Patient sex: M
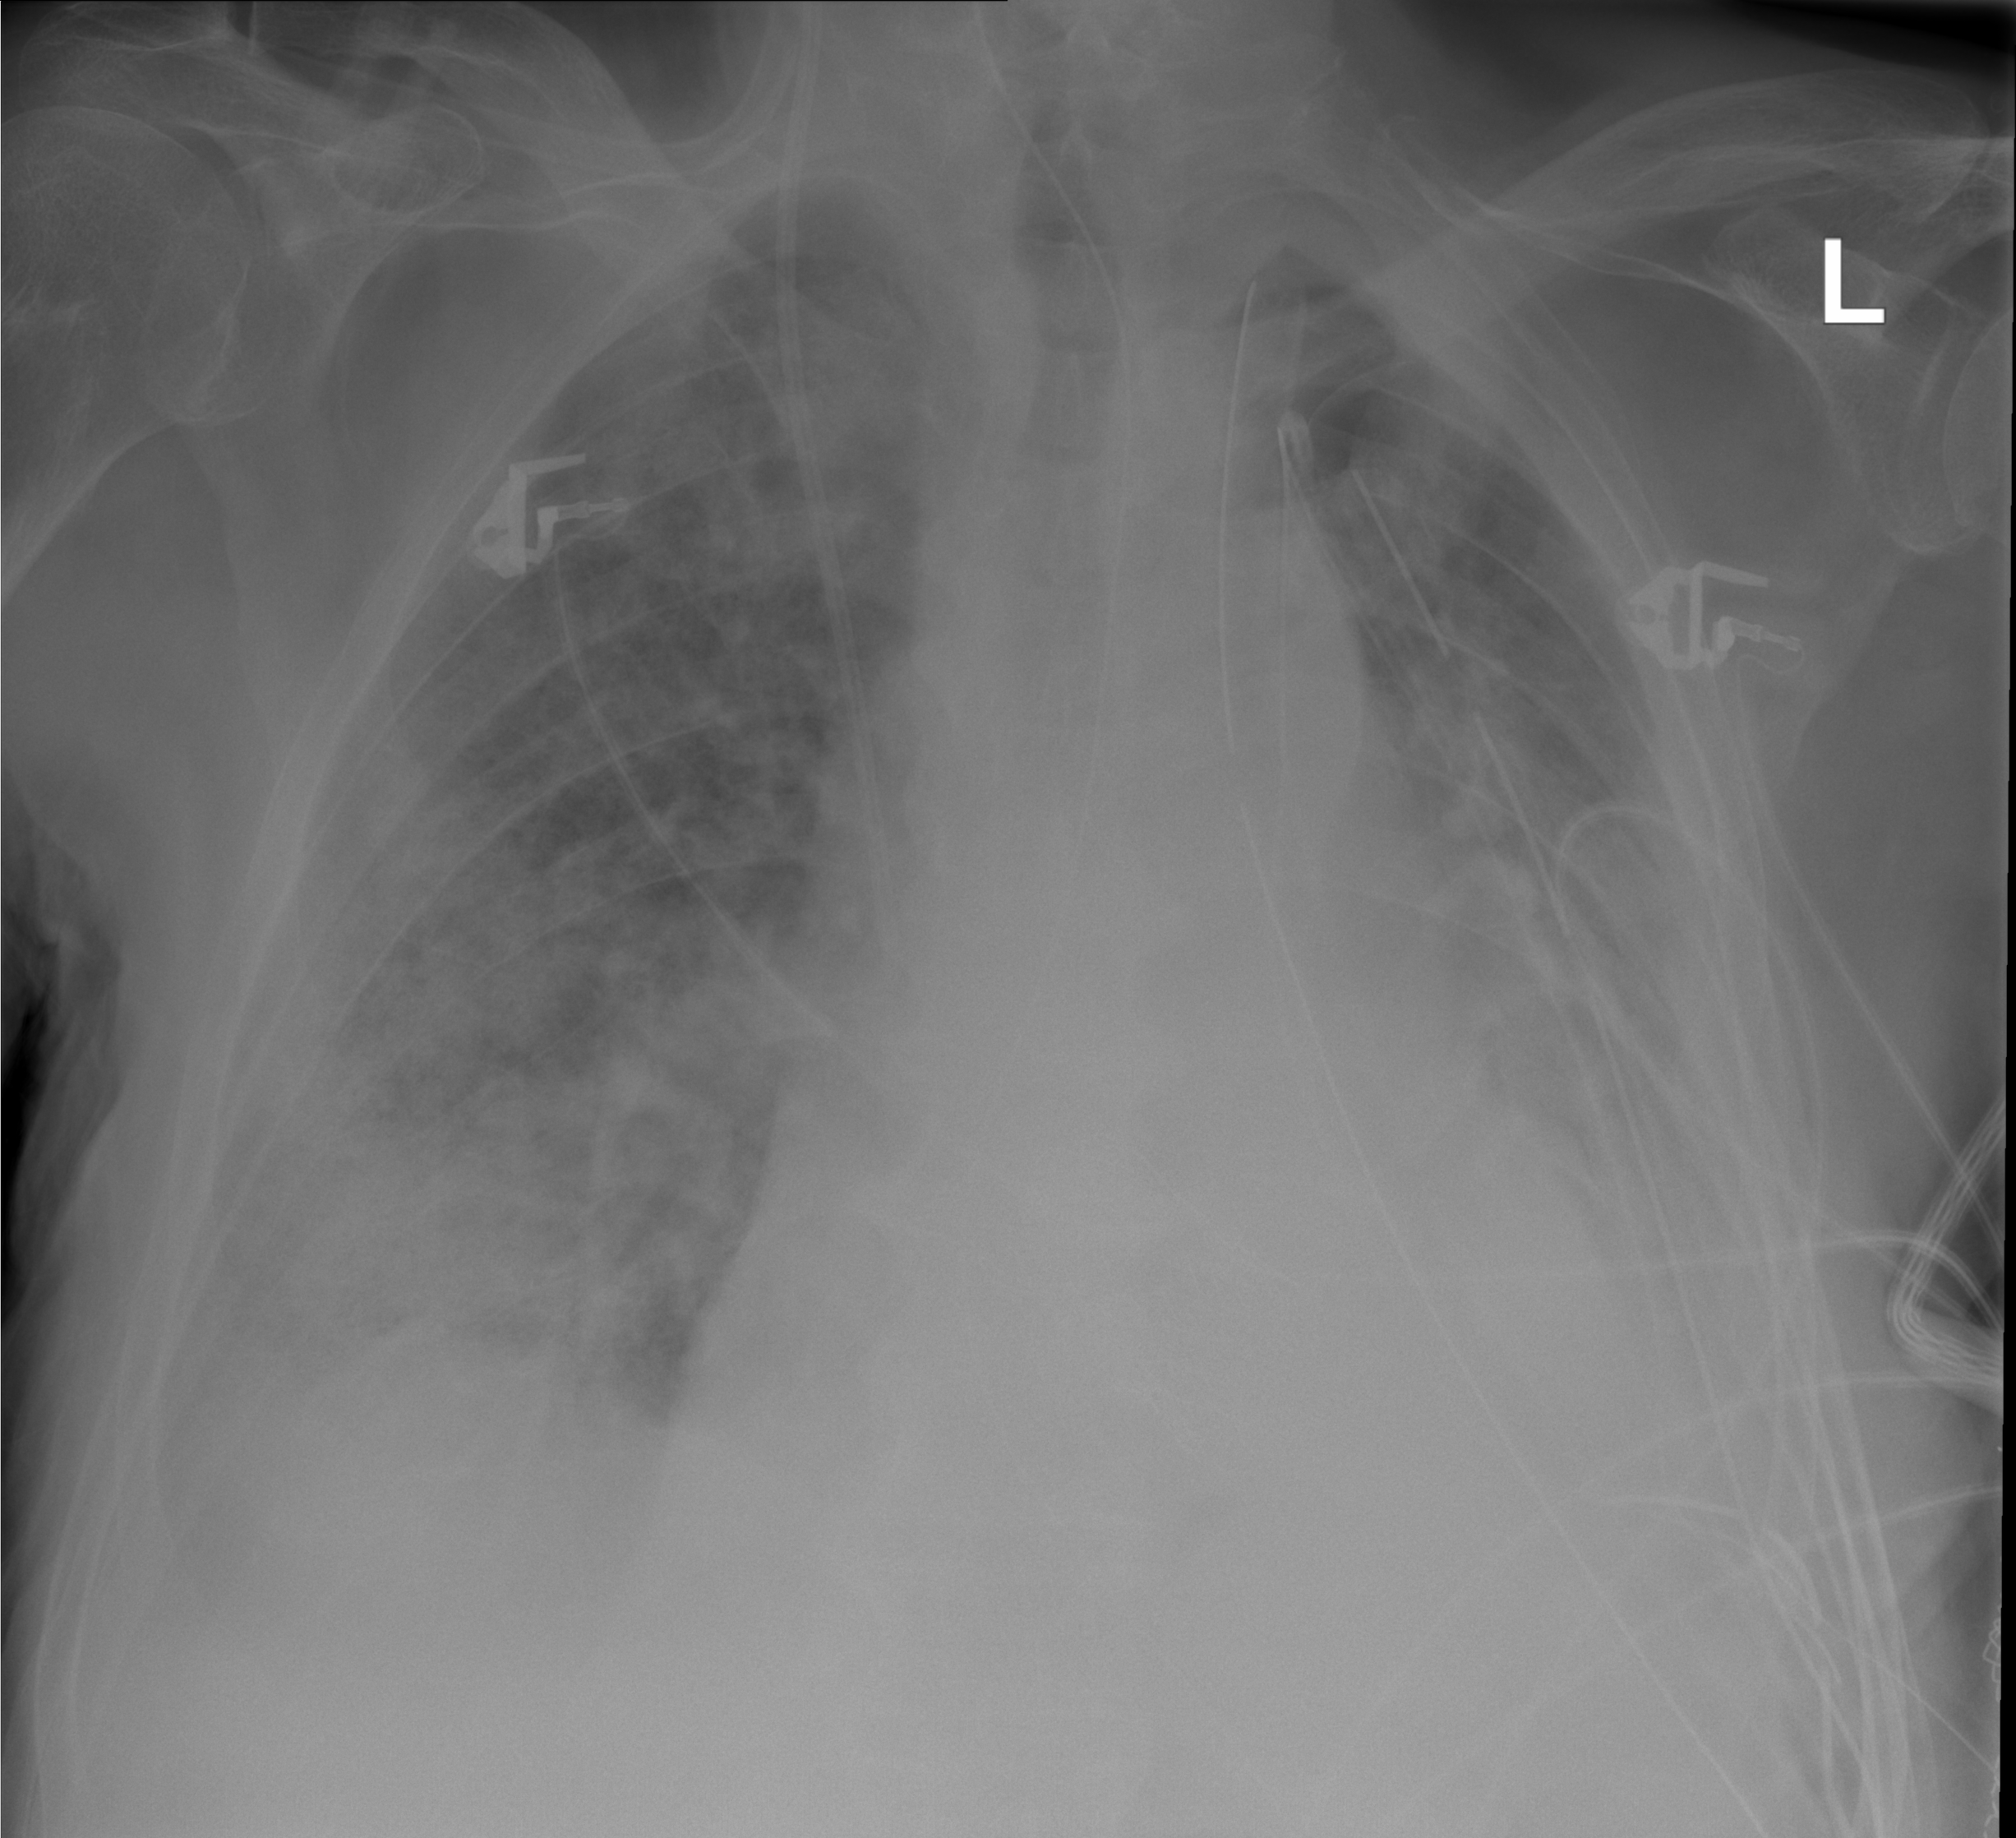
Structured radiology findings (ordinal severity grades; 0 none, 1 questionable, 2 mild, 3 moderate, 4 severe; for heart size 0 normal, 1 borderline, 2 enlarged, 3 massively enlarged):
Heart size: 2
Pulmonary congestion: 3
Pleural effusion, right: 2
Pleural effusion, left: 3
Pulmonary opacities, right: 3
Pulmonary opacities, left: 2
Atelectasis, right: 2
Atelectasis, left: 2